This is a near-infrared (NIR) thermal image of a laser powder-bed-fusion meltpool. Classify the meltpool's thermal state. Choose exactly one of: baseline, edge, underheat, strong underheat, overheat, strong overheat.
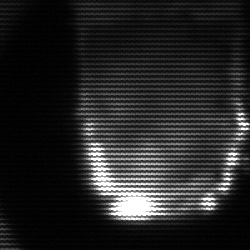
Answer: baseline